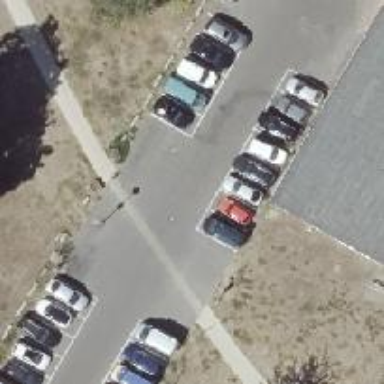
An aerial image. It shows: Residential road with asphalt surface. There is parking lane on both sides of the road.